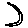
Label: moon